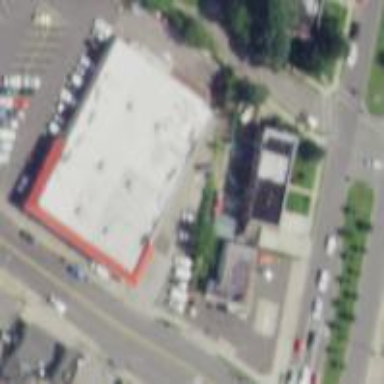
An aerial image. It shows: Retail building housing supermarket.